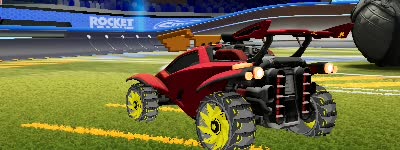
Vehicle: octane